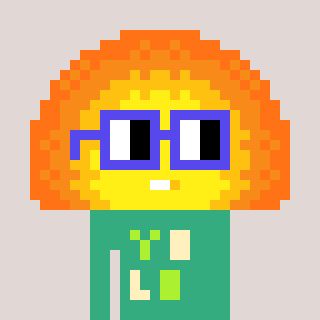
a pixel art character with square blue glasses, a sunset-shaped head and a teal-colored body on a warm background